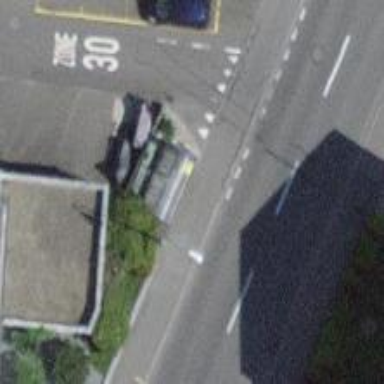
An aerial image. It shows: Post box is visible.